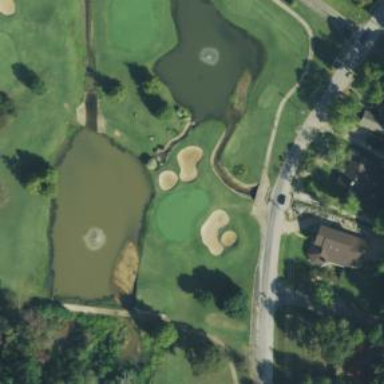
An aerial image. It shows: View of golf hole.